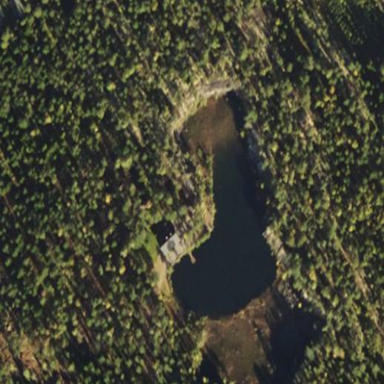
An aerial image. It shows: Reservoir of natural water.